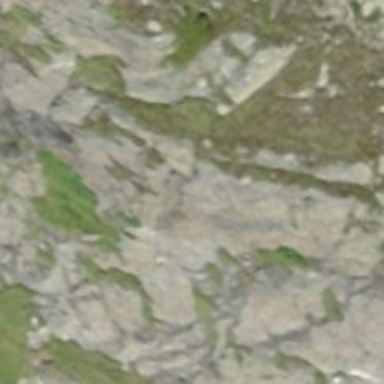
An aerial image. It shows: Cliff in nature.